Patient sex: F
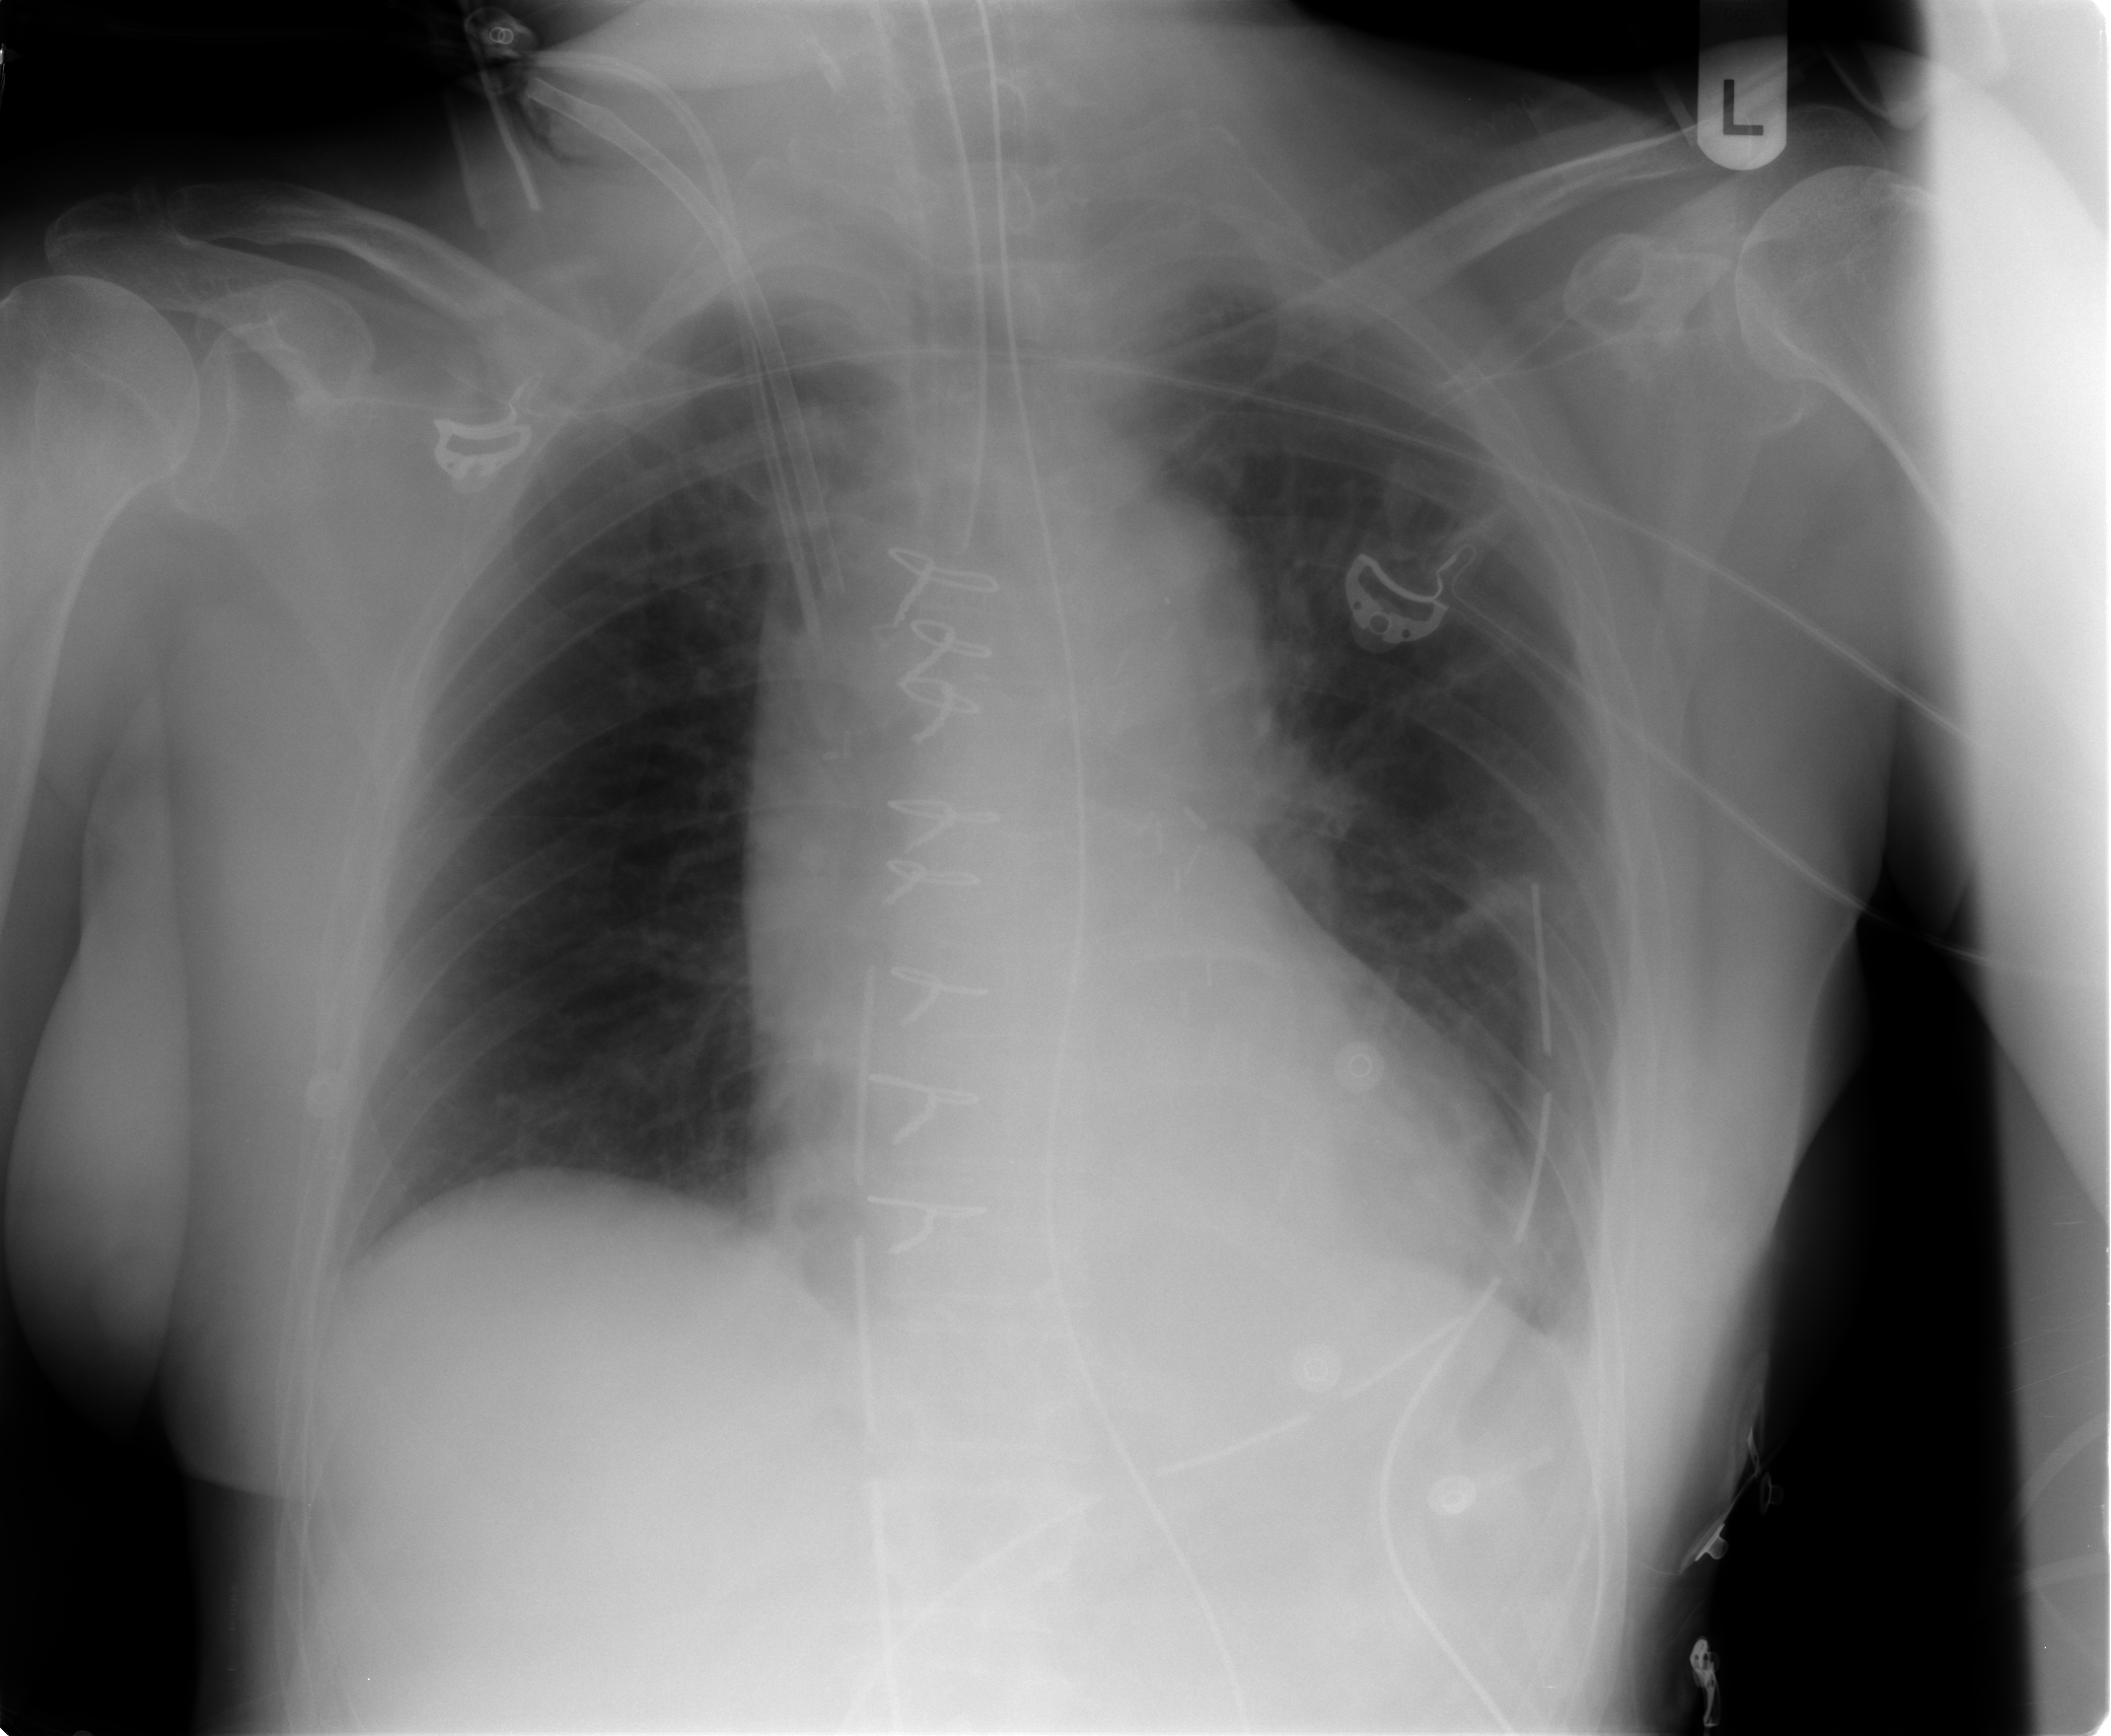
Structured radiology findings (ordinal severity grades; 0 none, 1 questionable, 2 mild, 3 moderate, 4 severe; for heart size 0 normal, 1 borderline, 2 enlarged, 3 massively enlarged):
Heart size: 2
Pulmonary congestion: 1
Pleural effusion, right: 0
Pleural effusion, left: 1
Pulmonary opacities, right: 0
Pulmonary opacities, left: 0
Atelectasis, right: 1
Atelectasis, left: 0